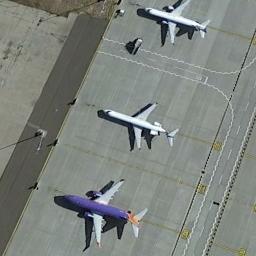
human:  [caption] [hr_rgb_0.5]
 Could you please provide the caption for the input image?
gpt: There are a blue airplane and two white airplanes on the runway .

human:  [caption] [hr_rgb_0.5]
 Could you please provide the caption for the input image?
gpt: There are many planes of different colors and sizes on a clearing .

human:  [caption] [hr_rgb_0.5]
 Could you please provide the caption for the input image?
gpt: A purple plane and two white planes parked in a line on the airport with some white and yellow marks .

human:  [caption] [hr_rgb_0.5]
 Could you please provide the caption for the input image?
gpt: Two white planes and a purple plane parked on the open space .

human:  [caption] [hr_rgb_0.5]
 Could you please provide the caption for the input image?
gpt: Three planes of different sizes are in the parking lot .